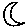
Label: moon